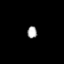
Tissue: skin
Cell type: Others
Senescence score: 0.7299
Nuclear area (px): 112
Mean DAPI intensity: 172.9375